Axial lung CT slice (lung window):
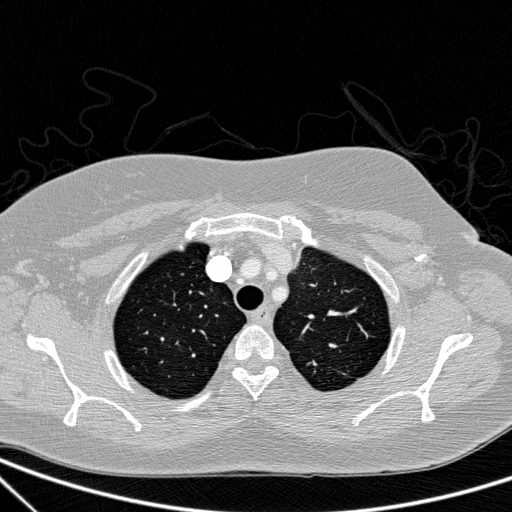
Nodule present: no